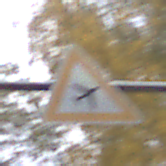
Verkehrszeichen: FlugbetriebLinks
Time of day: MorningAfternoon
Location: Outdoor (Urban)
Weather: PartlyCloudy
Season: NotSpecified
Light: Natural